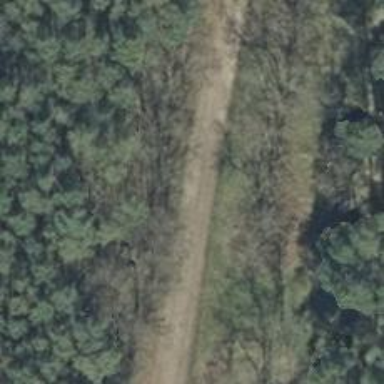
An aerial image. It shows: Sandy track road with grade3 tracktype.